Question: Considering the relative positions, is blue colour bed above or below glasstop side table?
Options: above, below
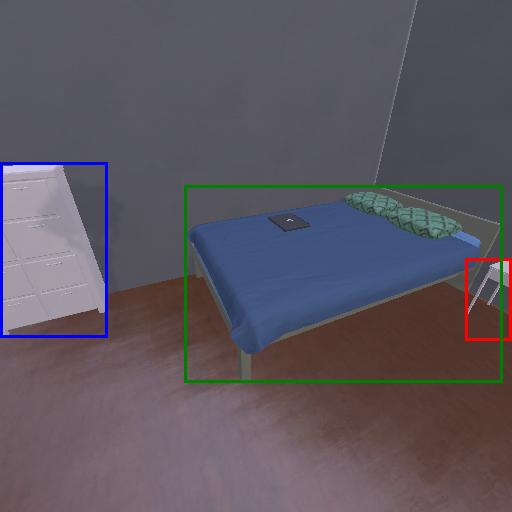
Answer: above